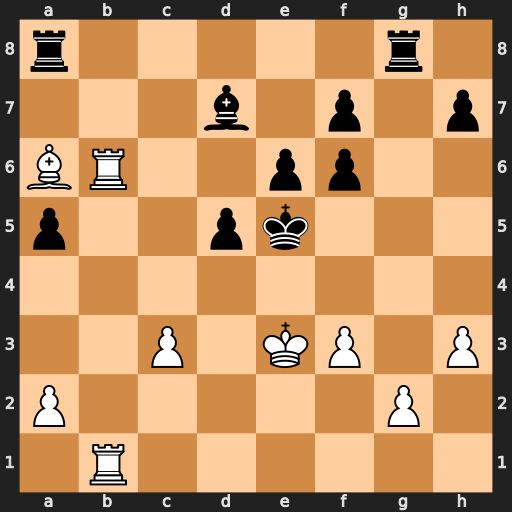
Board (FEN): r5r1/3b1p1p/BR2pp2/p2pk3/8/2P1KP1P/P5P1/1R6
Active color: w
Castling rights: -
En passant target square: -
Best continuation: f4+ Kf5 Bd3#